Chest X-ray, PA view. Patient: 50 years old, sex M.
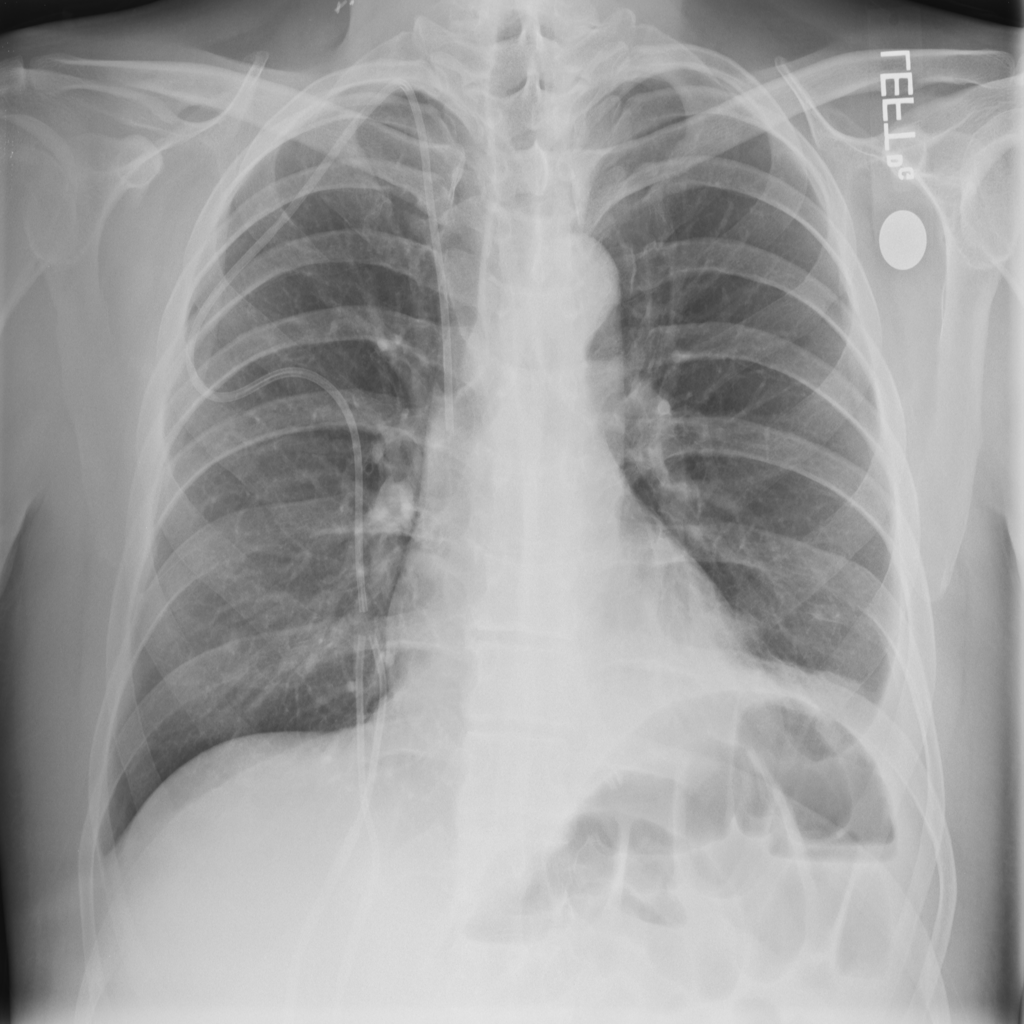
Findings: No Finding